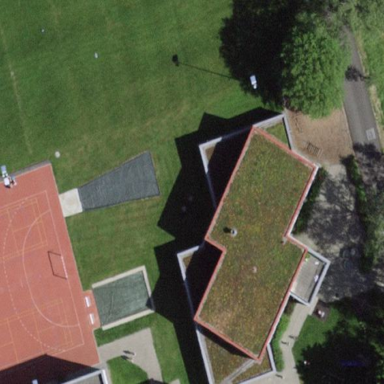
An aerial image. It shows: Kindergarten building.